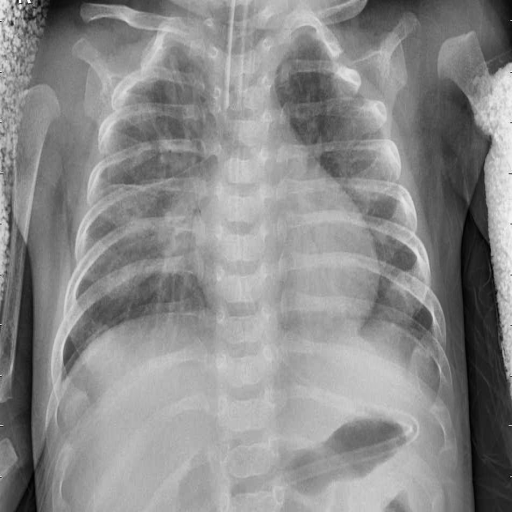
Finding: PNEUMONIA